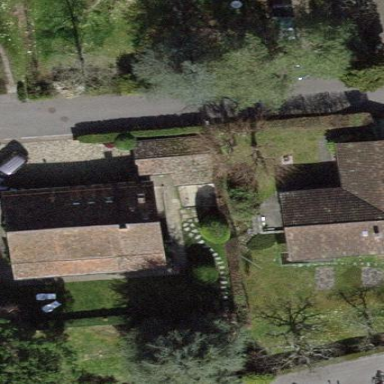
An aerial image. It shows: Detached building.